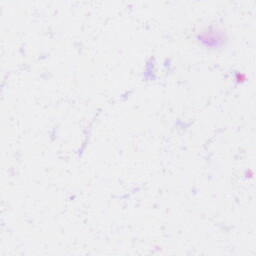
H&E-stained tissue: Liver